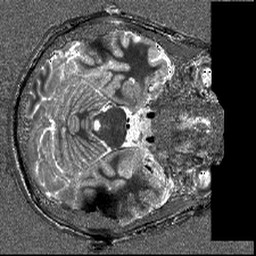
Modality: T1map
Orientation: axial
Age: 25
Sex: male